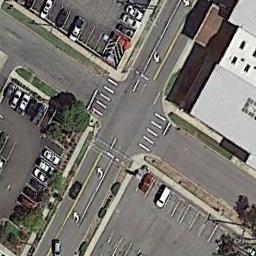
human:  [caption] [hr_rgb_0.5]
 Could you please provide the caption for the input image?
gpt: An intersection with sparse traffic is between a building and some parking lots .

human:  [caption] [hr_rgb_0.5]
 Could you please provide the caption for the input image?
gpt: The car stopped on the left side of the intersection .

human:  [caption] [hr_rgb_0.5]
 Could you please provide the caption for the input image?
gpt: There are many cars in the open space near the intersection .

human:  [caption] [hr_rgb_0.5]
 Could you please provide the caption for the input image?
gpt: There are several moving vehicles on the road at the intersection, There are many buildings and some trees around the intersection, And many cars are parked in the open space beside the intersection .

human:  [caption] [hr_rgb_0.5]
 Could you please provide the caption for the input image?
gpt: There are parking lots with some cars around the intersection .